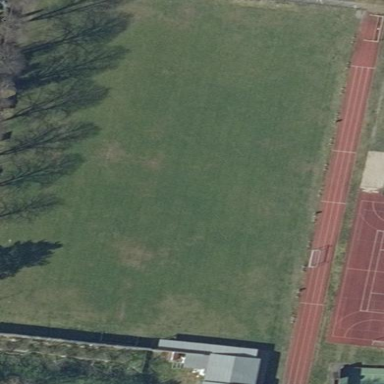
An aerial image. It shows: Sports center on leisure land.